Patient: sex F, age 58
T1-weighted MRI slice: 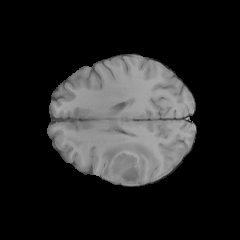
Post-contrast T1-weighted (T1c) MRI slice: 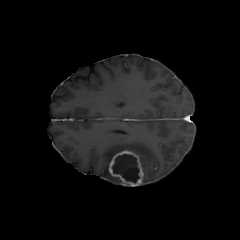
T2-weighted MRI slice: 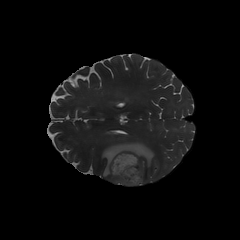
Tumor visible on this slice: yes
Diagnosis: Glioblastoma, IDH-wildtype
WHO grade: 4